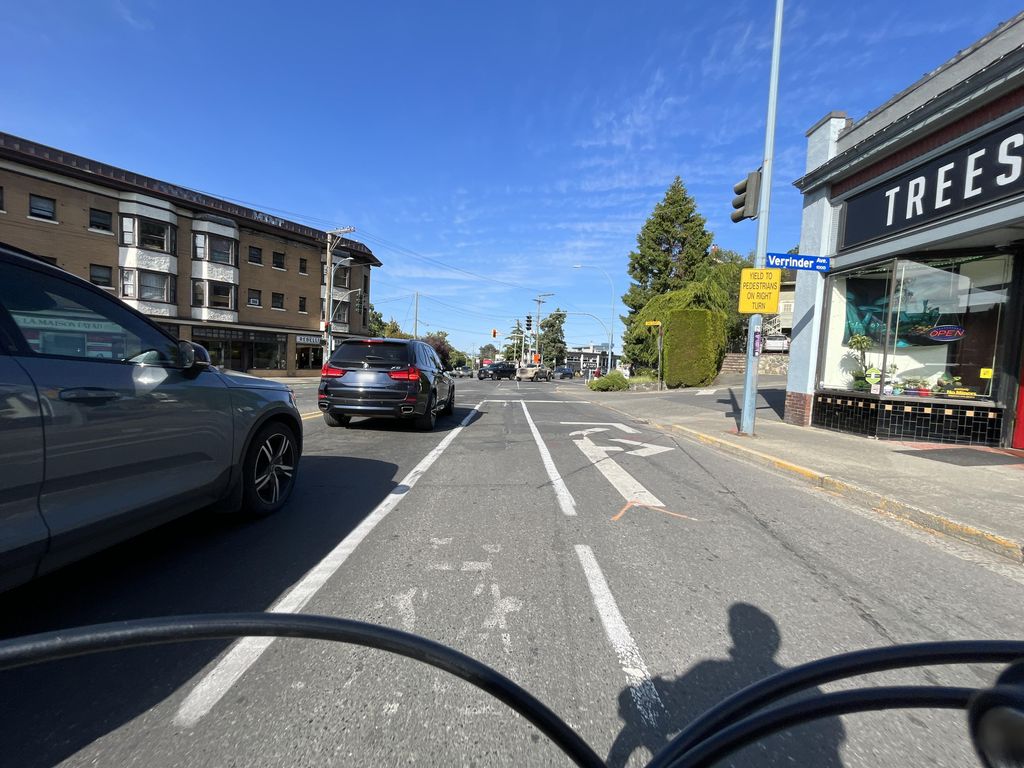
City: victoria